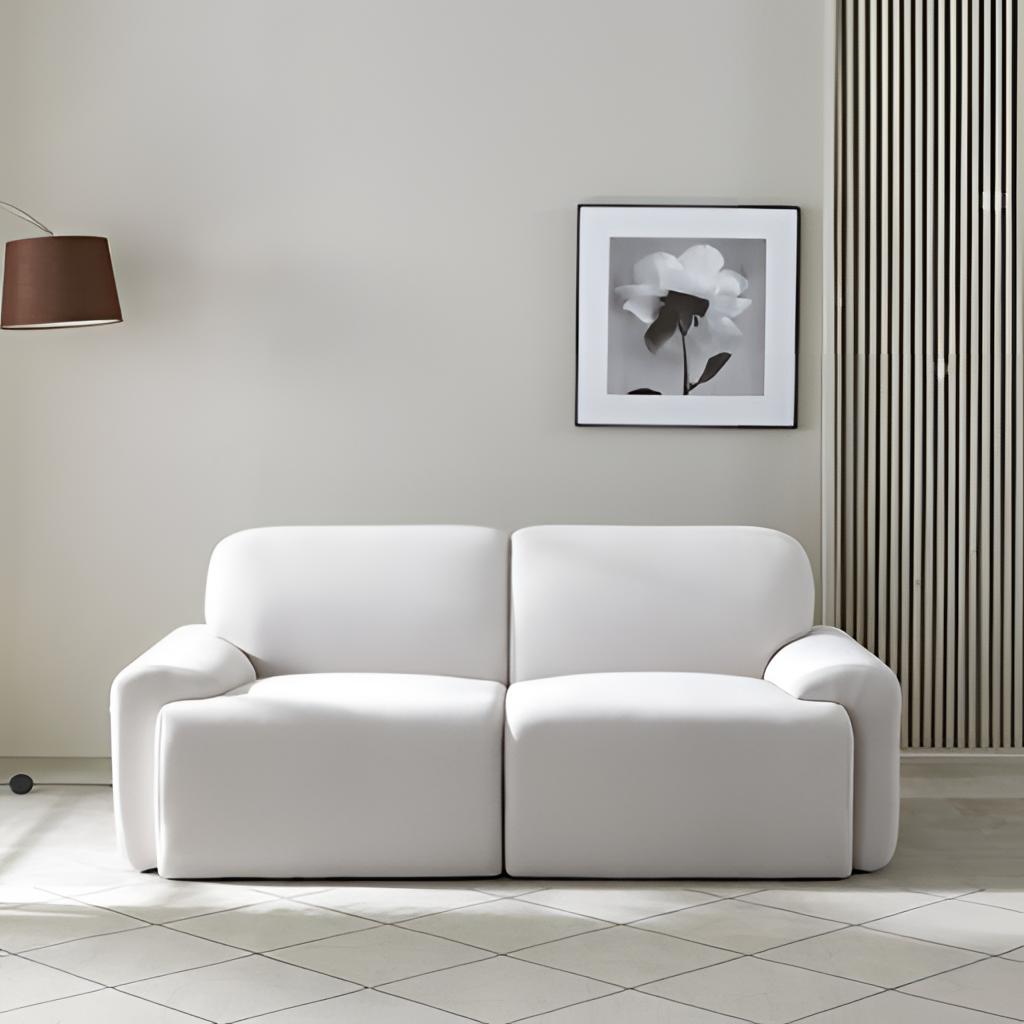
white fabric sofa, living room, minimalist, panel wallpaper, with vertical striped pattern, tile flooring, with large square pattern